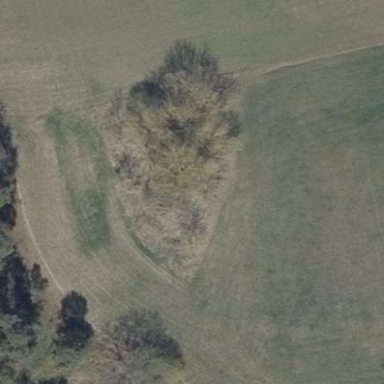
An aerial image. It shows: Mixed woodland with various types of leaves.